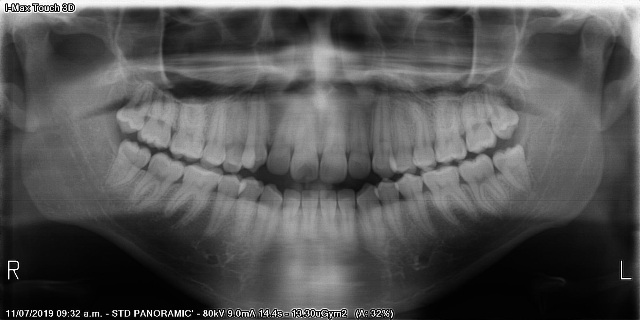
adult